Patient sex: M
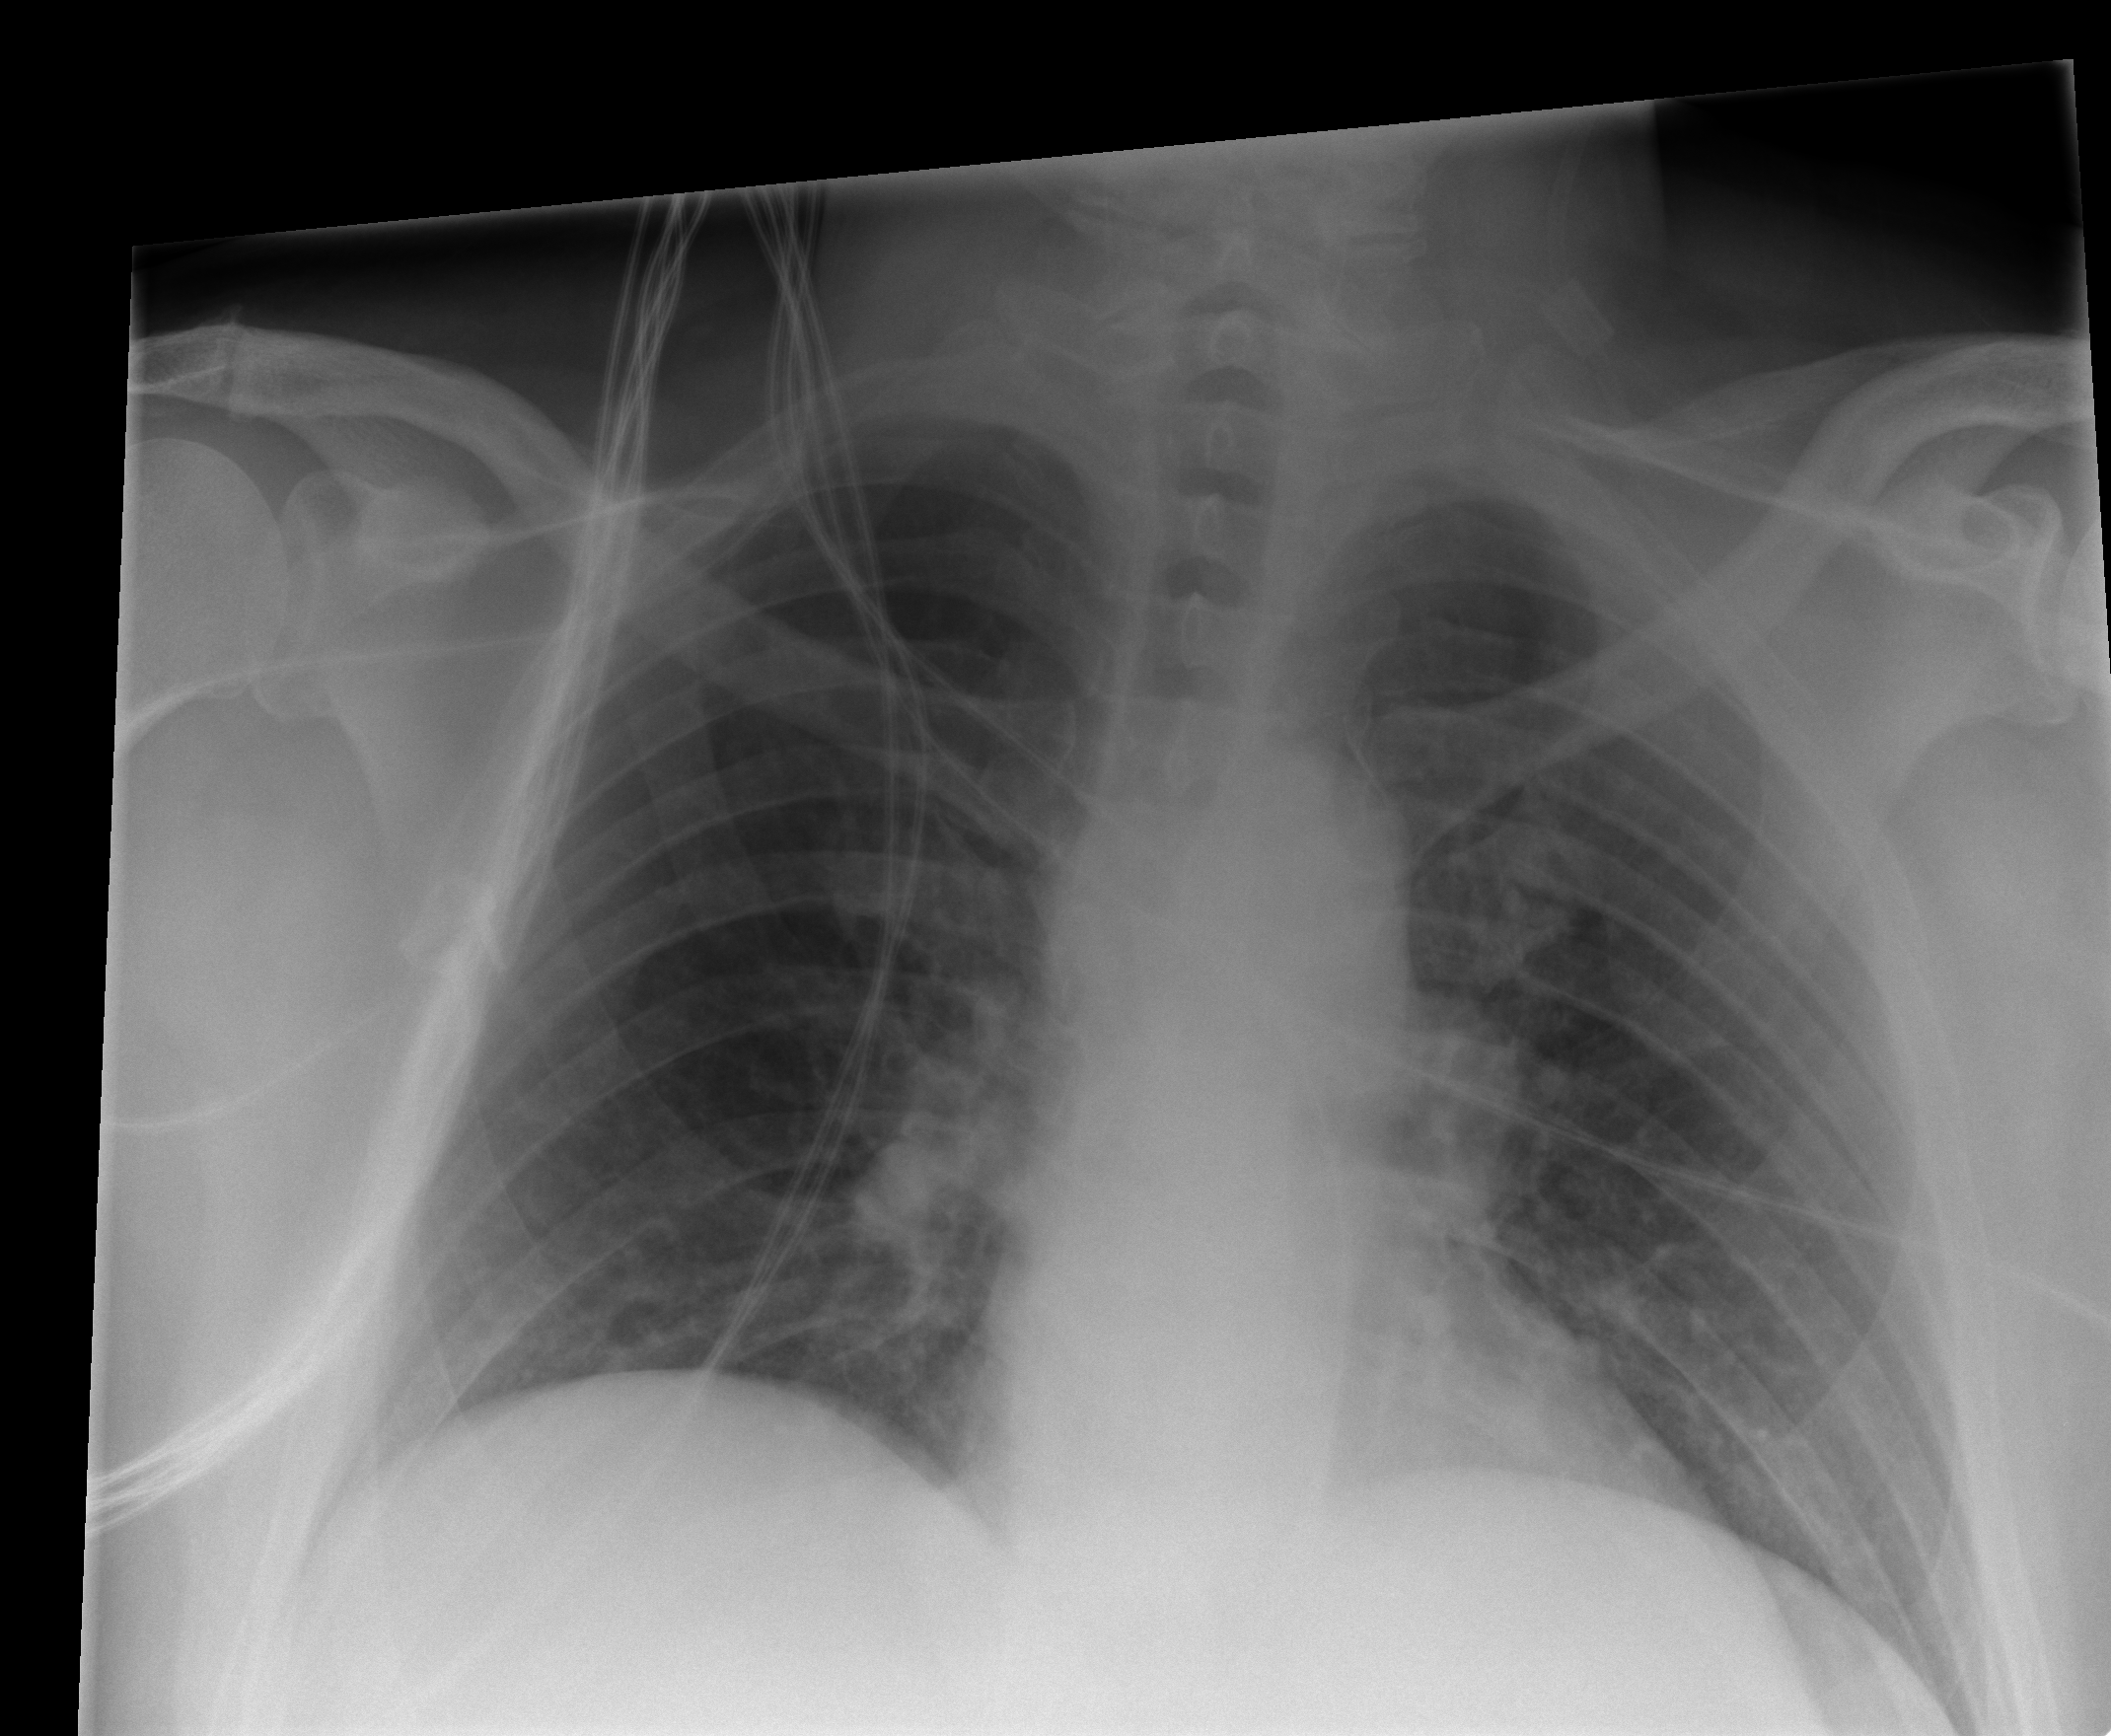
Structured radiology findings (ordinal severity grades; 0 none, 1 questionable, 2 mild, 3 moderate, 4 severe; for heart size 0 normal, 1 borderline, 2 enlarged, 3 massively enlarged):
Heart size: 0
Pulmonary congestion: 1
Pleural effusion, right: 0
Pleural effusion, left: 0
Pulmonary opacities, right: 0
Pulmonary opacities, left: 0
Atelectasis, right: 1
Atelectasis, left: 1